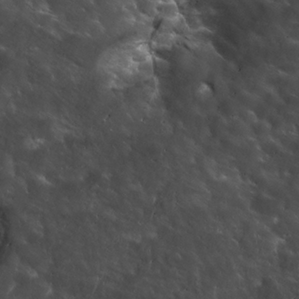
Label: non_frost